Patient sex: M
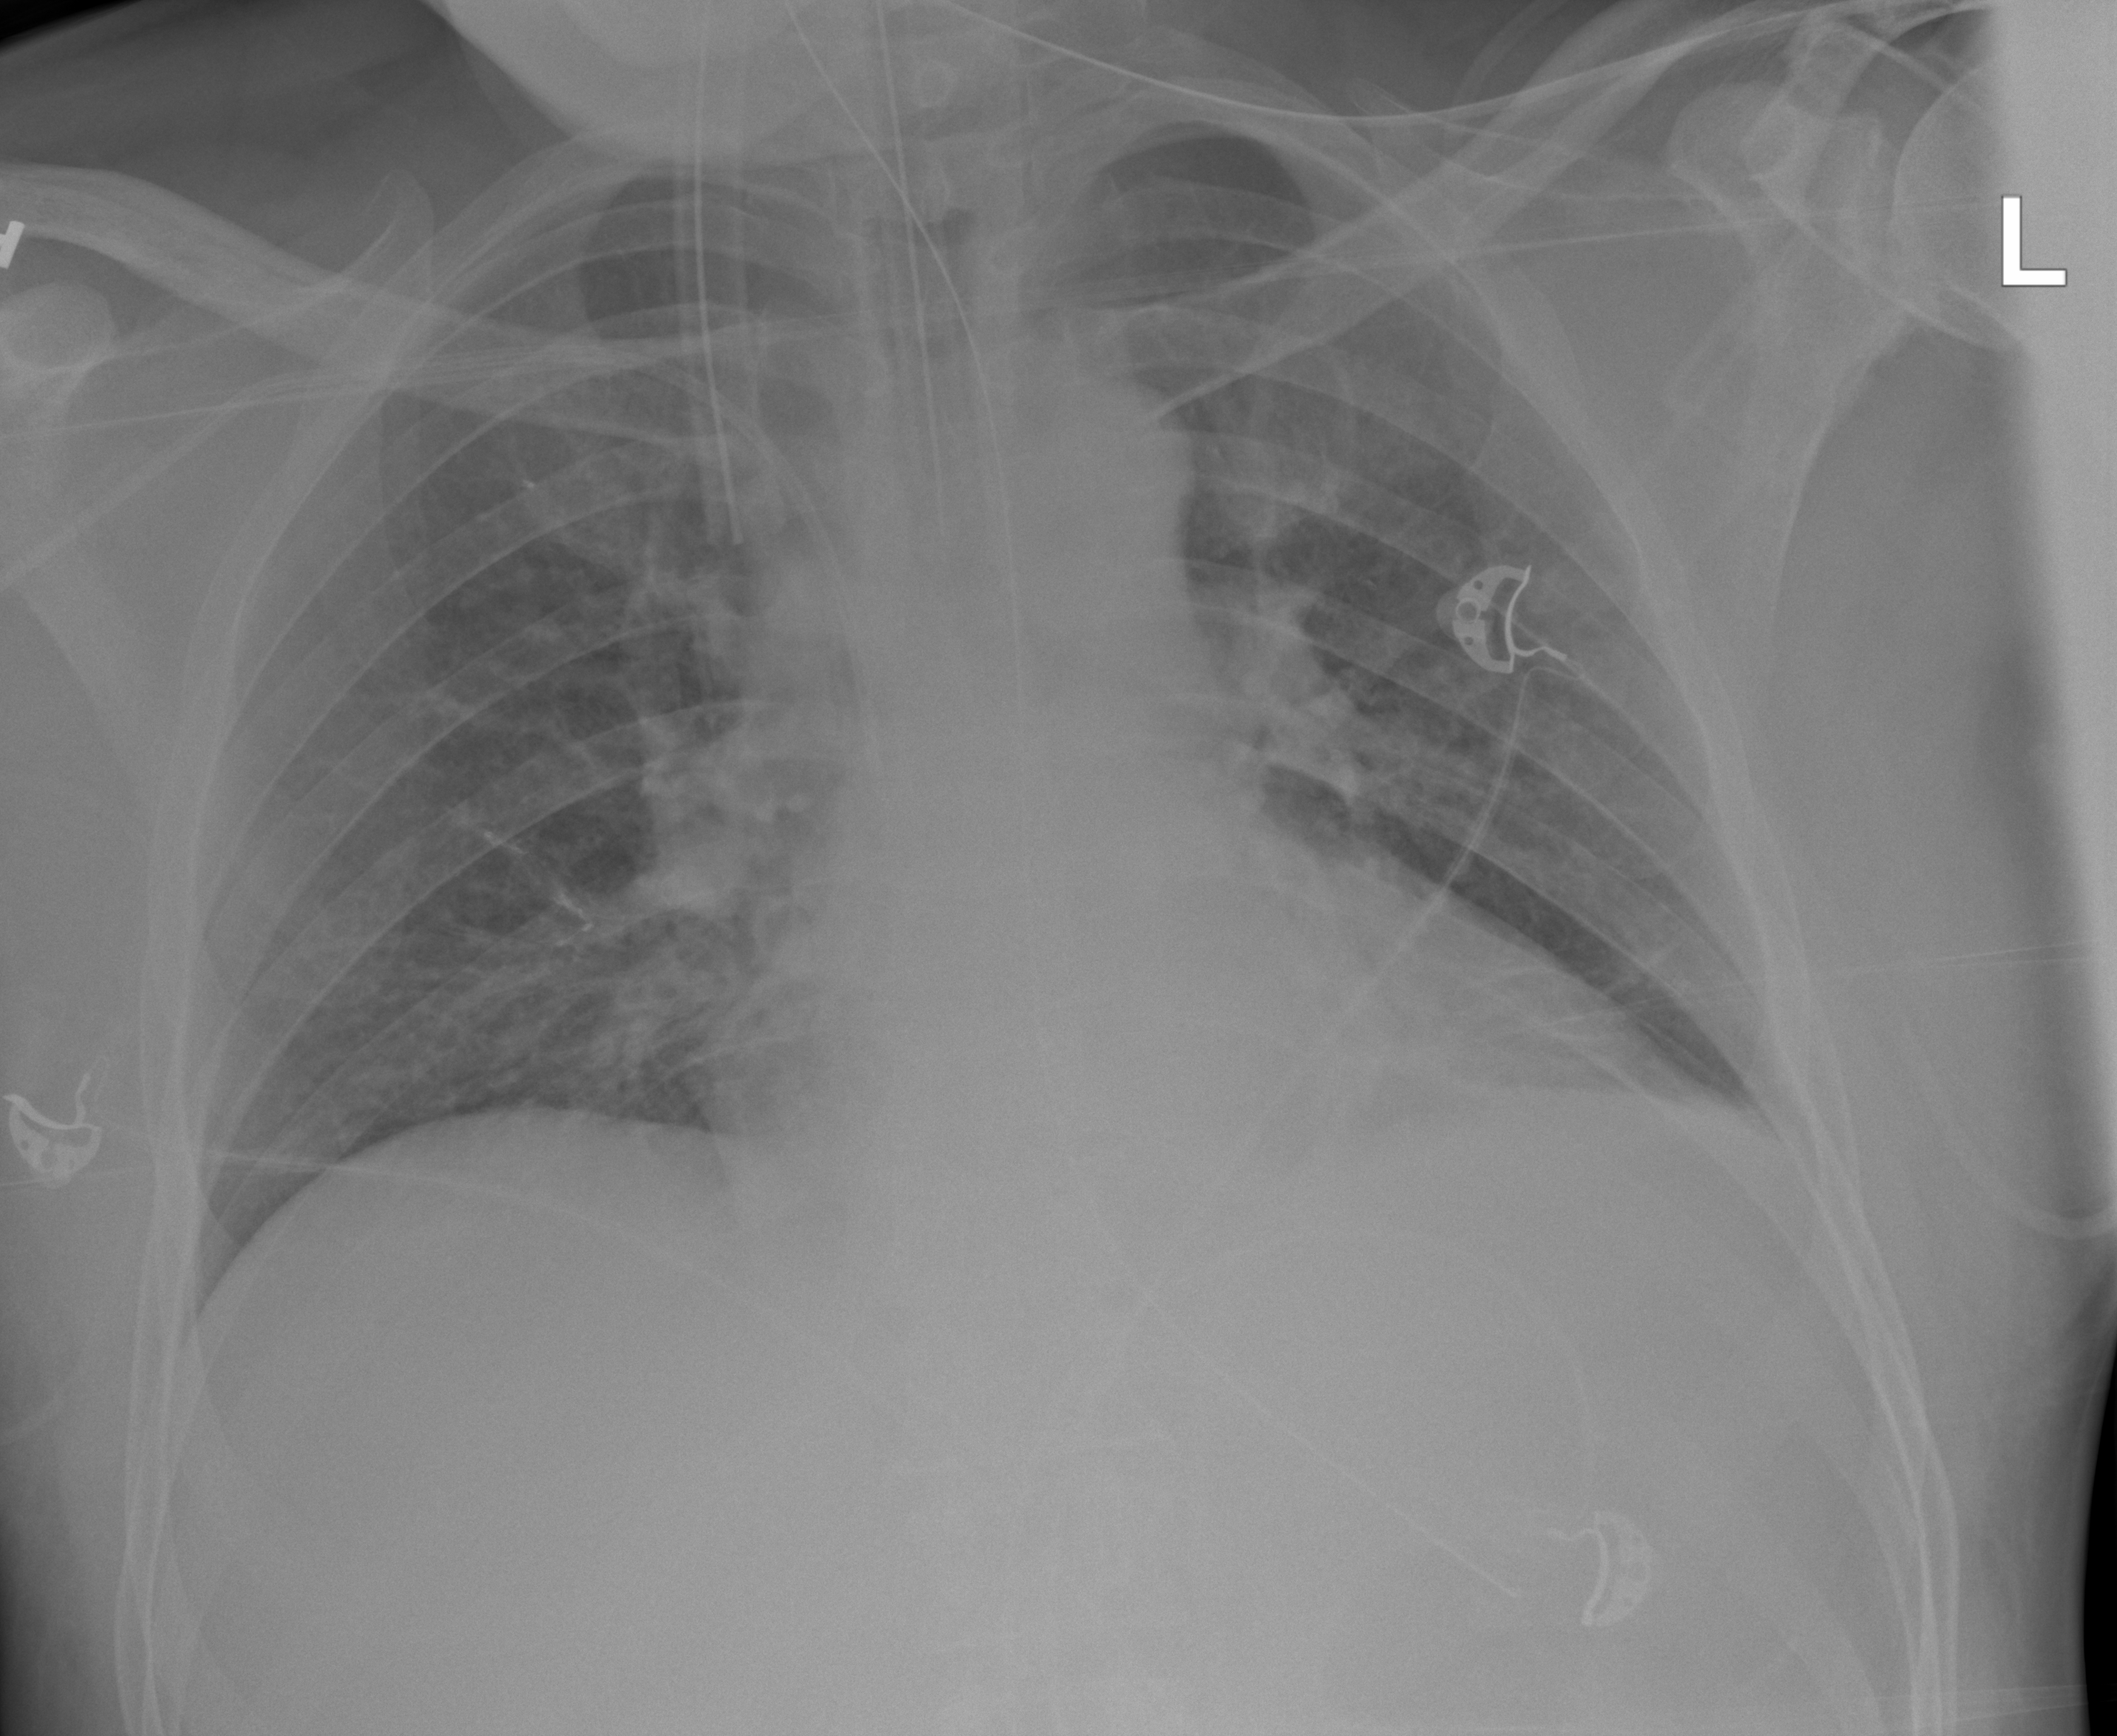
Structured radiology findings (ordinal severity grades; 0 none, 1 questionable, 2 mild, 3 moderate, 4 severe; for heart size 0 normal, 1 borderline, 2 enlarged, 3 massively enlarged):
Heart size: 0
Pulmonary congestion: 0
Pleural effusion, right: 0
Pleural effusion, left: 0
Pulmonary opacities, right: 1
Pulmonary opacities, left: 0
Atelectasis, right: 1
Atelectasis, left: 1